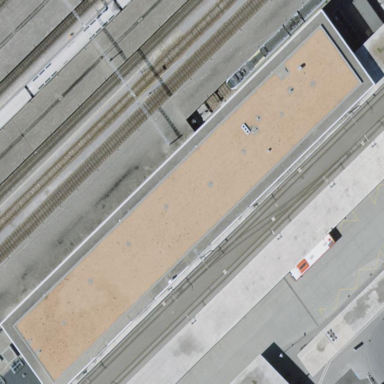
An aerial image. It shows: Train station building.